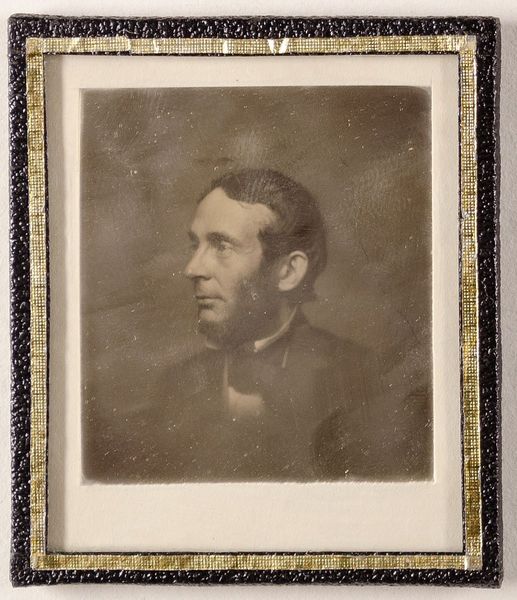
Titel: Unbekannter Mann mit Bart
Künstler: Southworth & Hawes
Standort: Hamburg
Institution: Museum für Kunst und Gewerbe Hamburg
Schlagwörter: mann, bart, brustbild, foto, fotografie, photographie, photo, lichtbild, daguerreotypie, bildwerke, angewandte und bildende kunst, hessische systematik, porträtfotografie, porträtphotographie